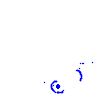
Particle: proton